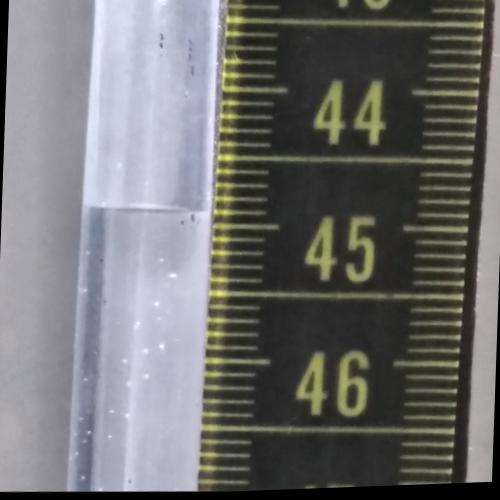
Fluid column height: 44.9 cm